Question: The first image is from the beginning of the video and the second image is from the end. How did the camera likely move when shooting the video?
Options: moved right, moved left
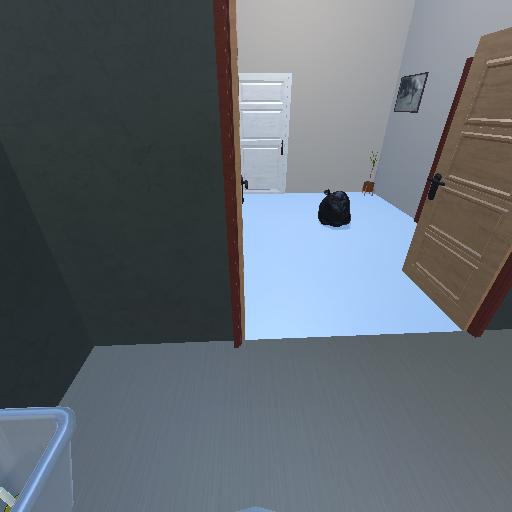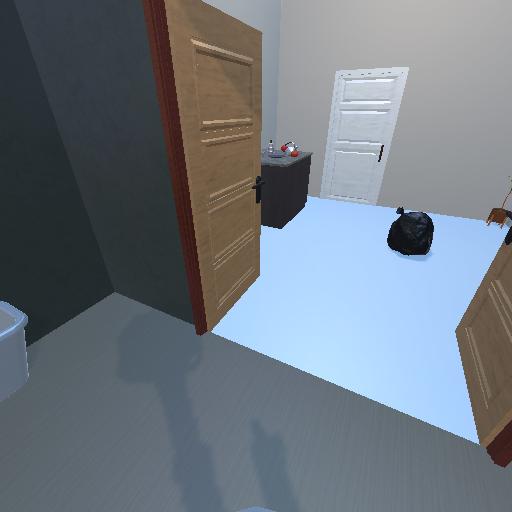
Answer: moved right